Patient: sex M, age 56
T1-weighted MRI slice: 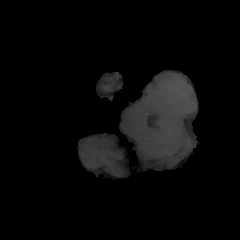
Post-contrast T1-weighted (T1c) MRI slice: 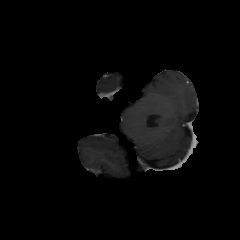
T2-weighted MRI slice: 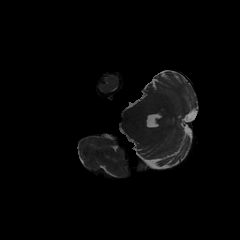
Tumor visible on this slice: no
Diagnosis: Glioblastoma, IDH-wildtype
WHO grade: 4